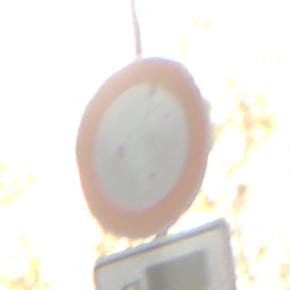
Verkehrszeichen: VerbotFahrzeugeAllerArt
Zusatzzeichen unten: MehrspurigeFahrzeugeFrei3
Umgebung: Roofed, Suburban
Tageszeit: SunriseSunset
Wetter: Clear
Licht: Natural
Jahreszeit: NotSpecified
Kontrast: MediumContrast